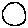
Label: circle